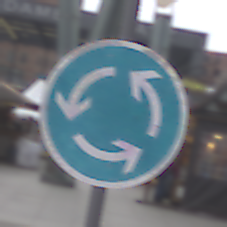
Verkehrszeichen: Kreisverkehr
Umgebung: Outdoor, Urban
Tageszeit: MorningAfternoon
Wetter: Overcast
Licht: Natural
Jahreszeit: NotSpecified
Kontrast: LowContrast